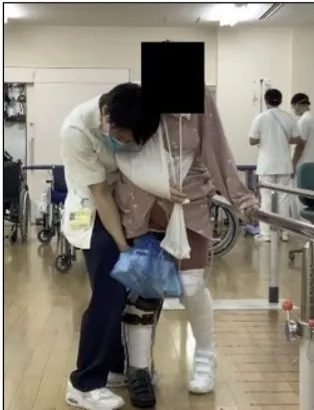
Gait training using long leg brace. Walking with parallel bars.
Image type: medical_photograph (skin_photograph)